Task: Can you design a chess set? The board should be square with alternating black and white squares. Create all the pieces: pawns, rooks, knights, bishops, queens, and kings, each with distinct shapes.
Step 4819:
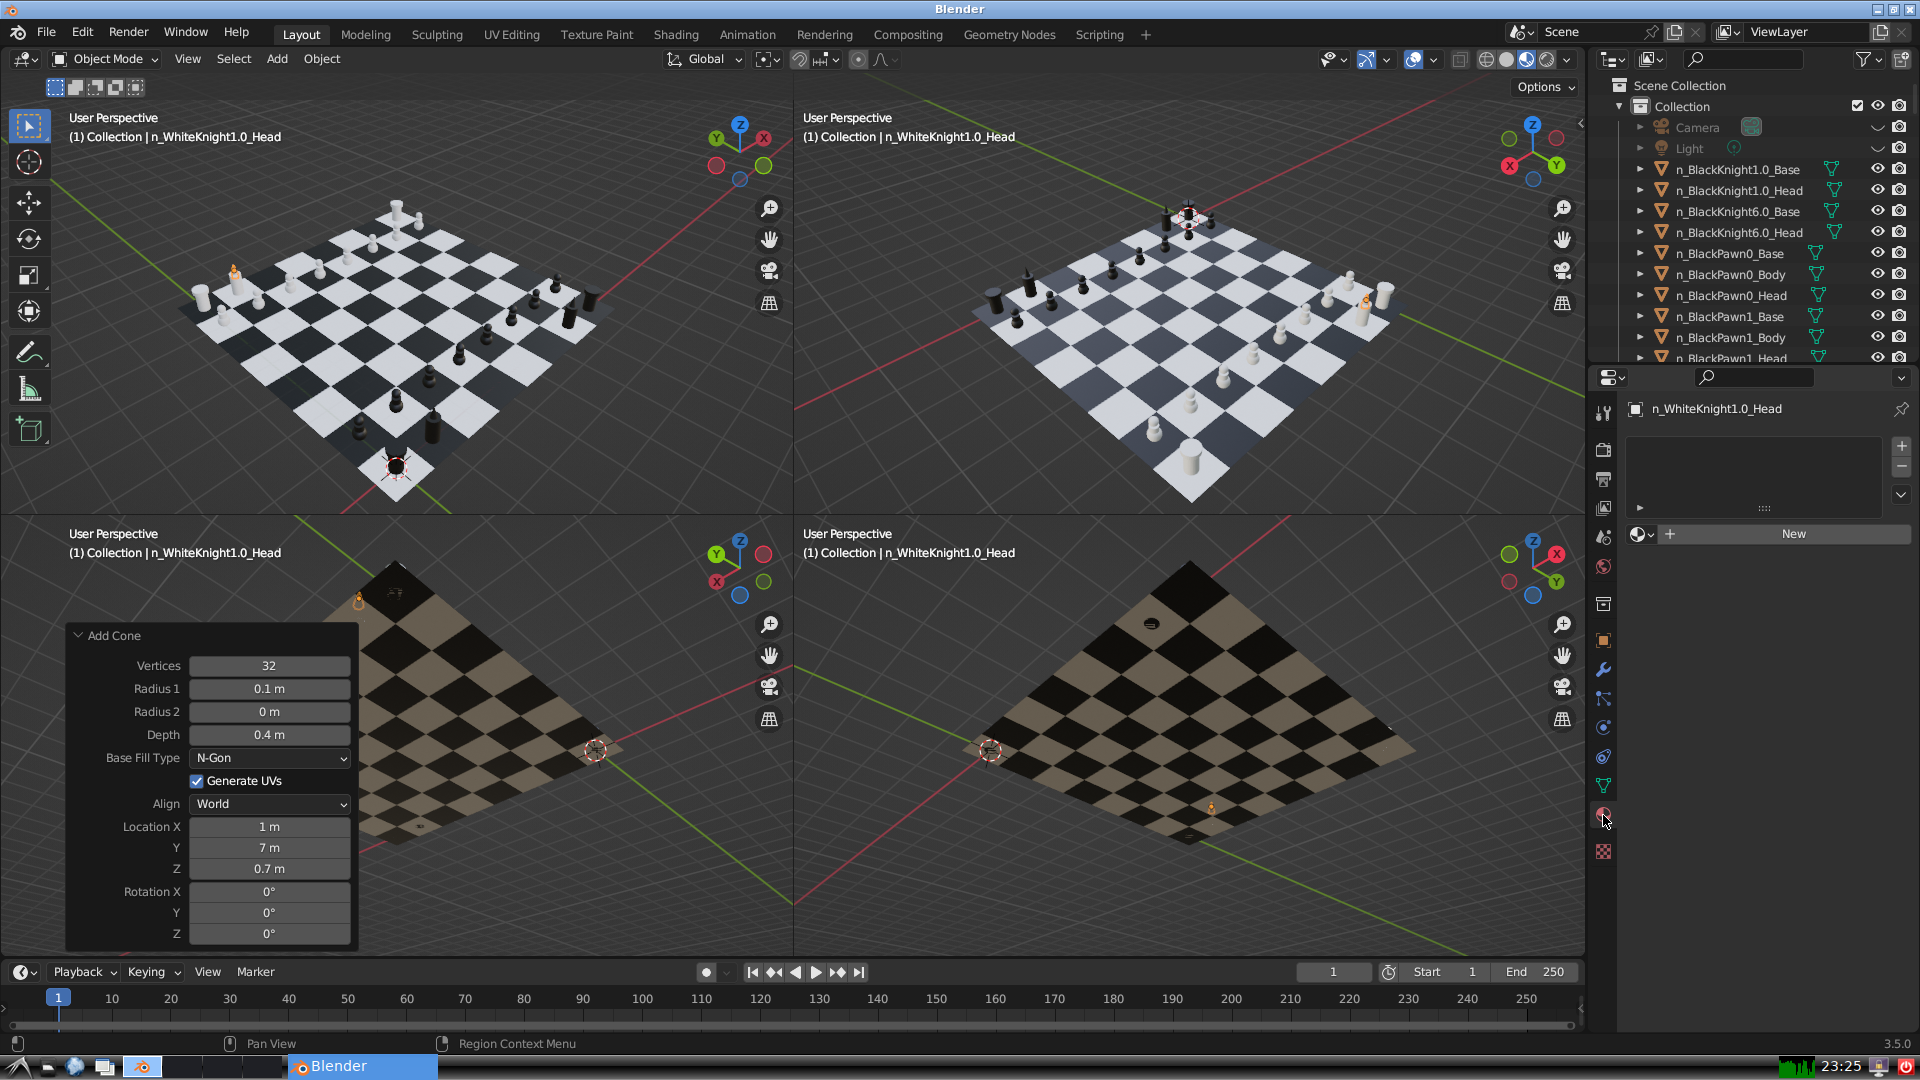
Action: {"mouse_move": [1636, 534]}